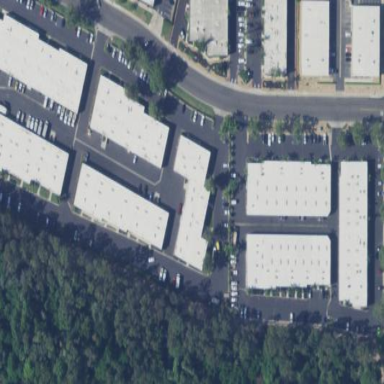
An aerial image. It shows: Commercial area.